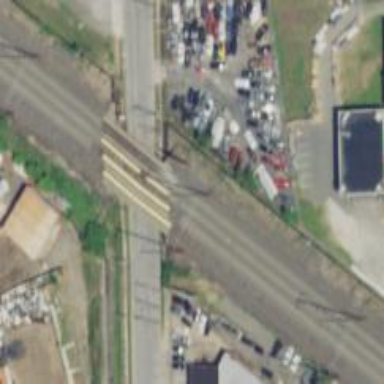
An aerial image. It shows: Bridge over railway with electrified contact lines.